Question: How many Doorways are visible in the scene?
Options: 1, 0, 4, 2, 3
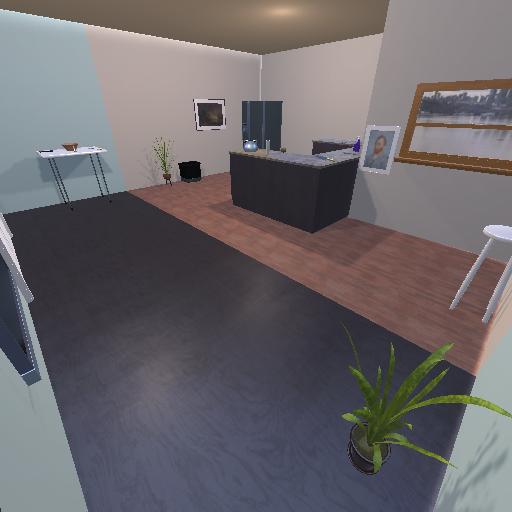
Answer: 1